Interaction volume radius: 5 \u00c5
Interaction volume height: 40 \u00c5
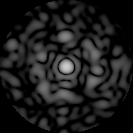
Disorder parameter: 0.7732